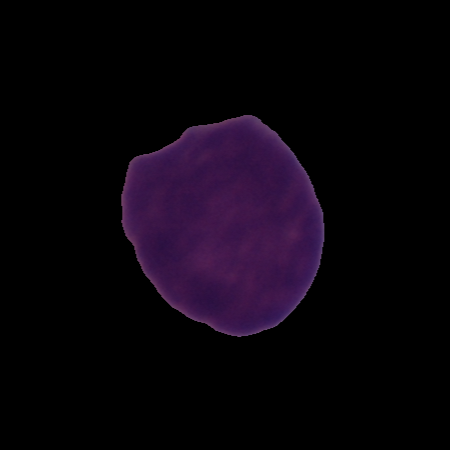
Label: cancer